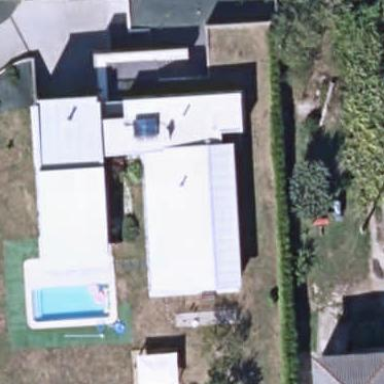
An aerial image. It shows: Simple and straightforward house.